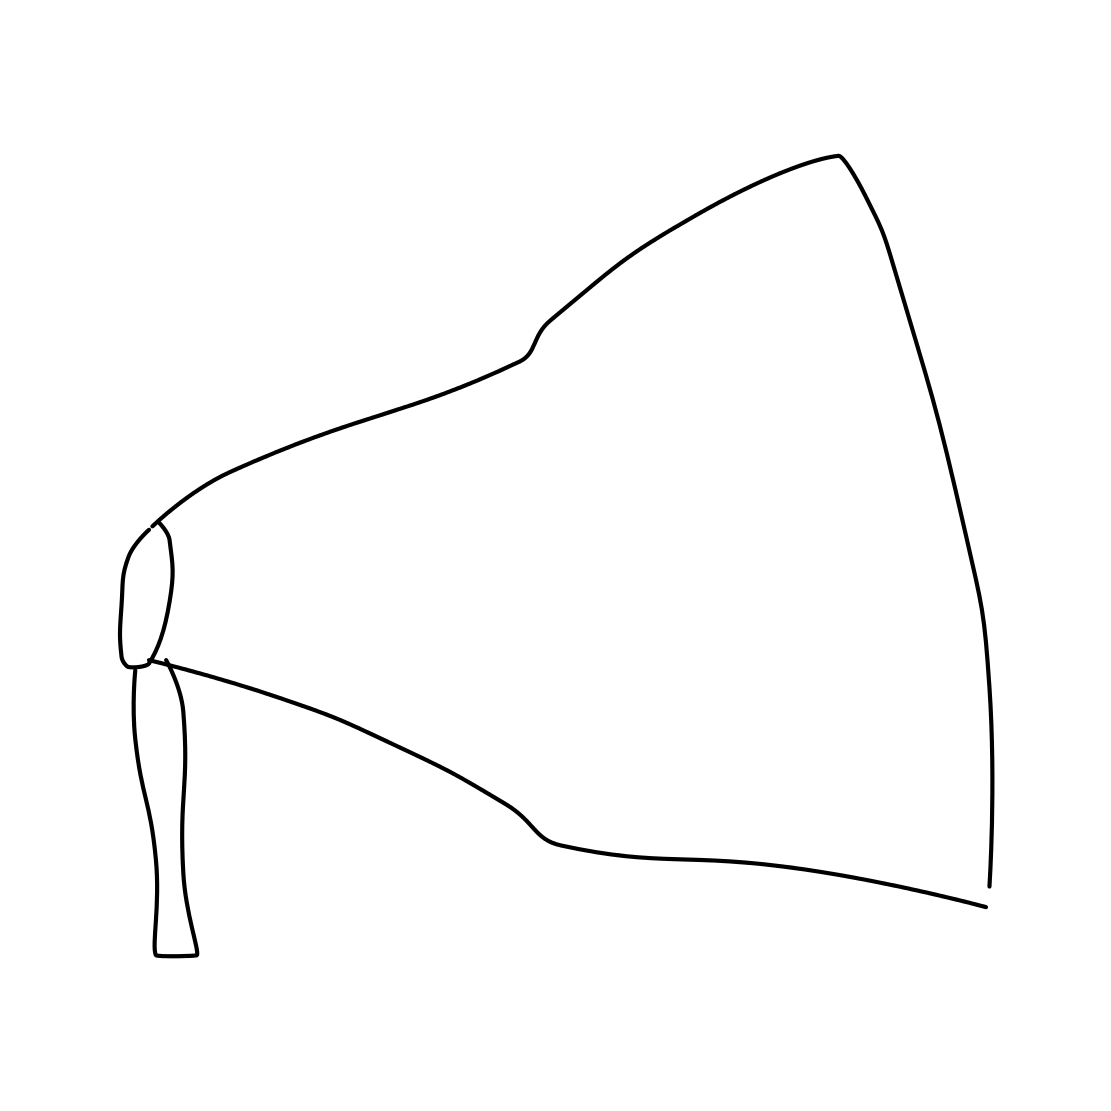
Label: megaphone